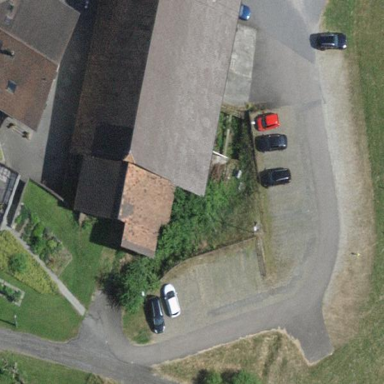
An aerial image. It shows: Parking area with surface.